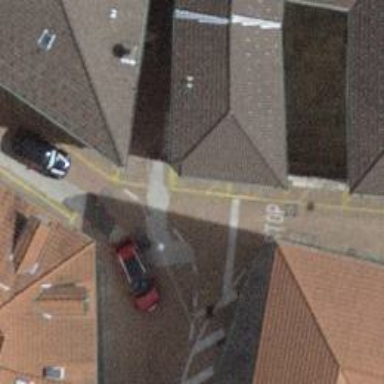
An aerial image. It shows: Residential road with sett surface.